Interaction volume radius: 10 \u00c5
Interaction volume height: 10 \u00c5
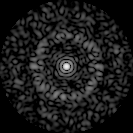
Disorder parameter: 0.8615